Question: How do I get the of the user that is logged in? Not the , but the , such as is shown in the screenshot below - and as seen on the start menu in any Windows Vista/7 computer.

I tried a bunch of different suggestions from other questions, but they all show the , not the . You can see the results of these attempts in the above screenshot.
'''
Imports System.Security.Principal
Imports System.Threading
Imports System.IO
Imports System
Public Class Form1
Private Sub Form1_Load(ByVal sender As System.Object, ByVal e As System.EventArgs) Handles MyBase.Load
MsgBox("1: " & System.Security.Principal.WindowsIdentity.GetCurrent().Name.ToString & vbCrLf & _
"2: " & Environment.UserDomainName & vbCrLf & _
"3: " & WindowsIdentity.GetCurrent().Name & vbCrLf & _
"4: " & Thread.CurrentPrincipal.Identity.Name & vbCrLf & _
"5: " & Environment.UserName & vbCrLf & _
"6: " & My.User.Name & vbCrLf &
"7: " & My.Computer.Name)
End Sub
End Class
'''
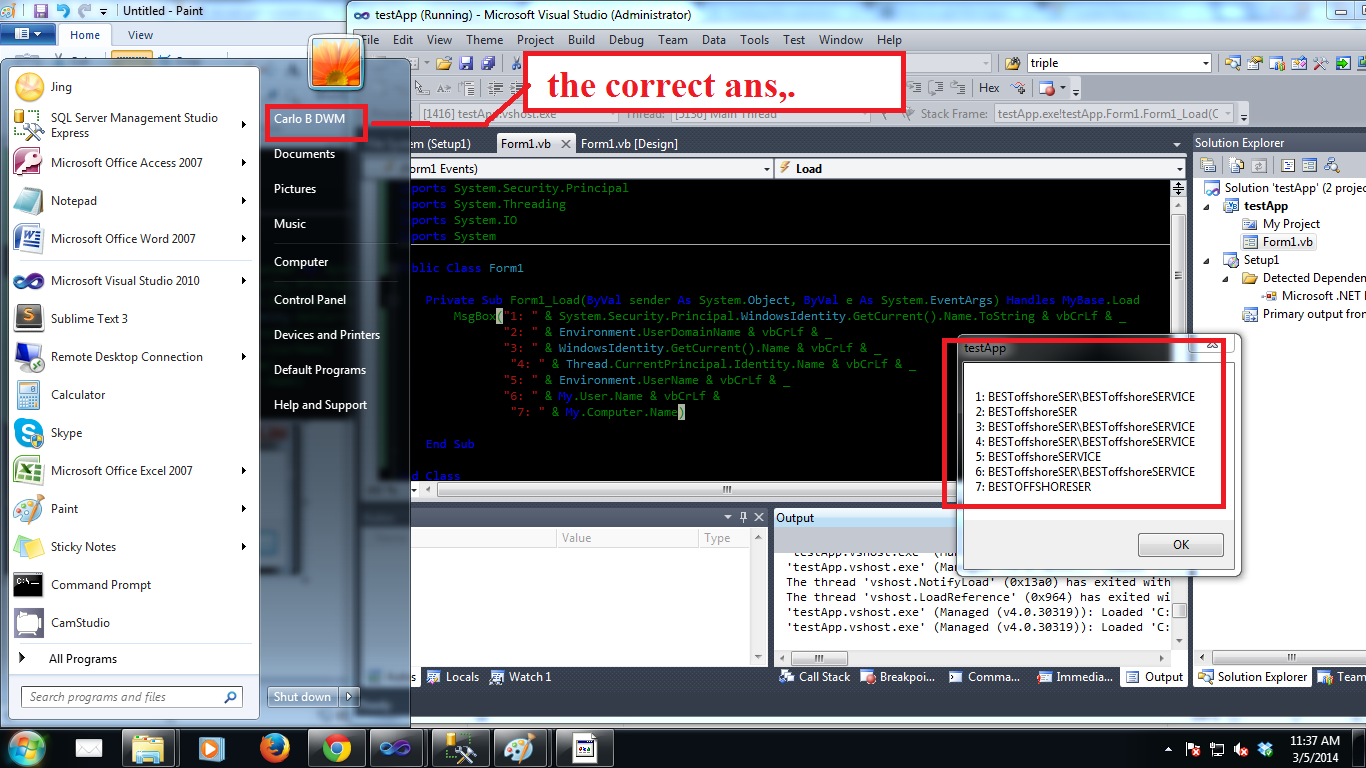
Answer: You should use <URL>:
'''
System.DirectoryServices.AccountManagement.UserPrincipal.Current.DisplayName
'''
To do so, you'll need to and add a reference to 'System.DirectoryServices.AccountManagement.dll' from your project.
Note: Doesn't work when machine is unplugged from the network or domain server is not reachable.